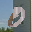
Label: 0